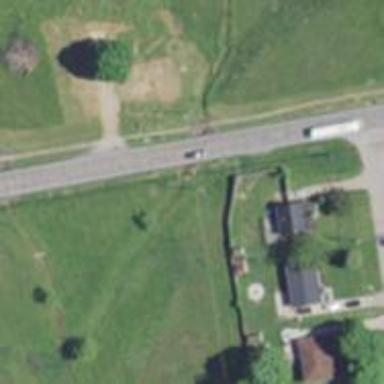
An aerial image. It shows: Culvert tunnel.